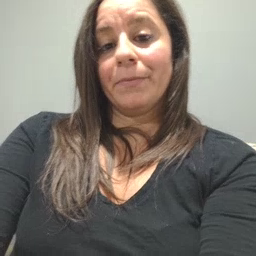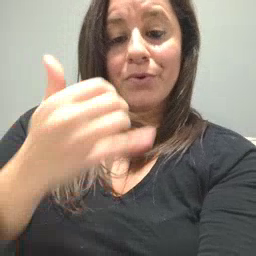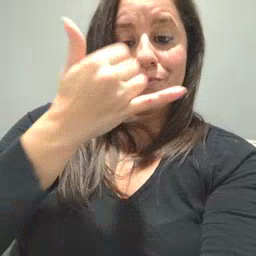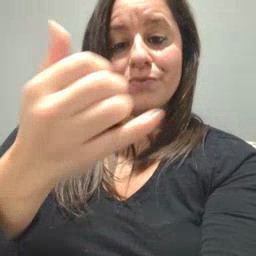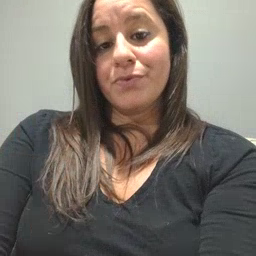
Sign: callonphone